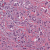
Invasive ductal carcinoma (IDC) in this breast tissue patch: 1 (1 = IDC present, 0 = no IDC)